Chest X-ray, PA view. Patient: 54 years old, sex F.
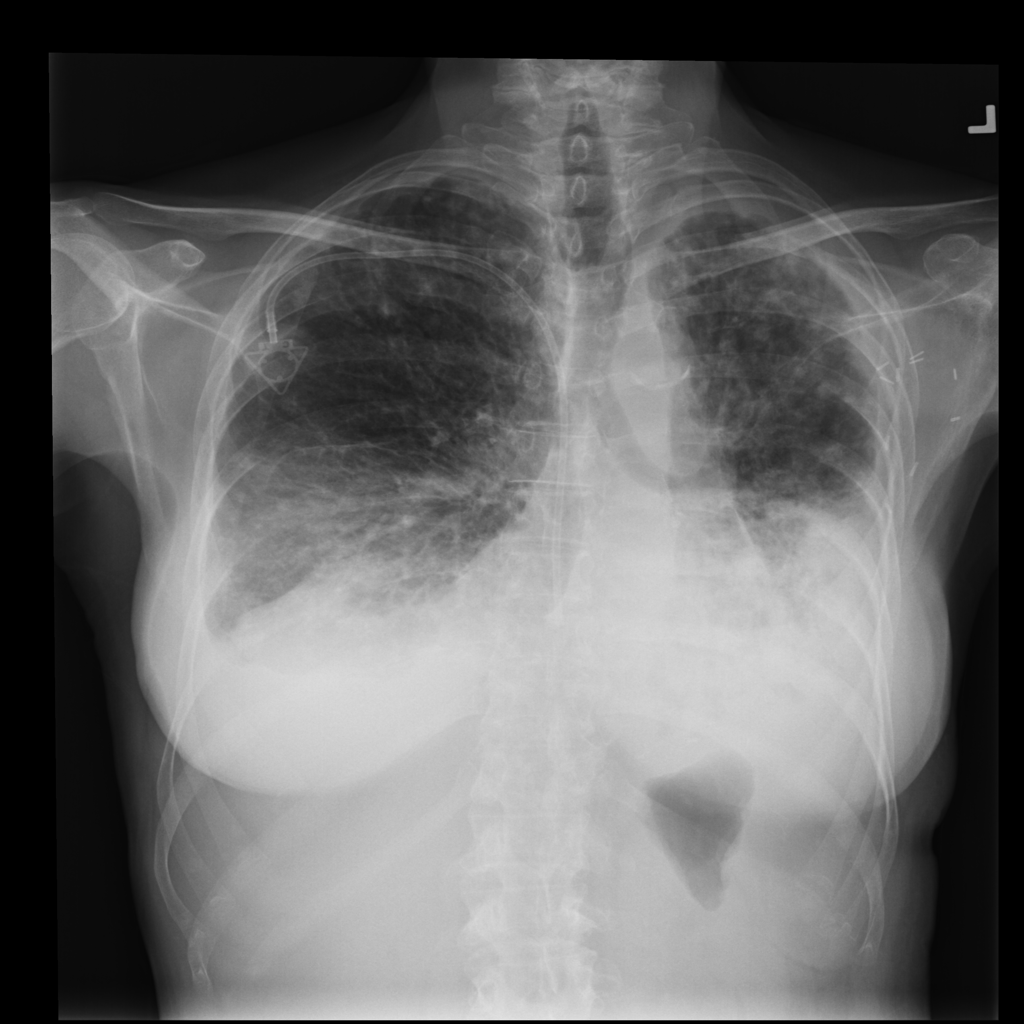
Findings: Consolidation, Pleural_Thickening, Infiltration